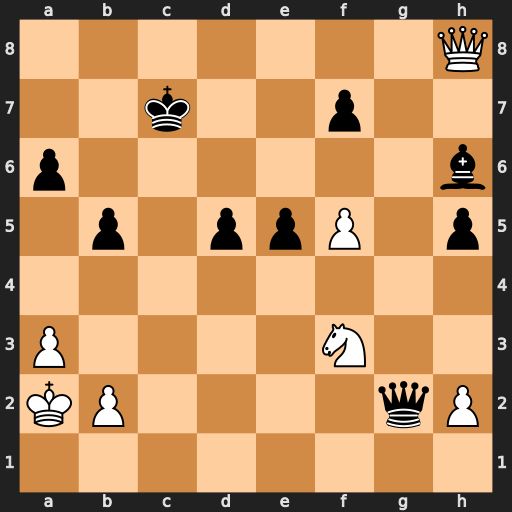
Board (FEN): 7Q/2k2p2/p6b/1p1ppP1p/8/P4N2/KP4qP/8
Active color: w
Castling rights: -
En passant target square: -
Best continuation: Qxe5+ Kd7 Qxd5+